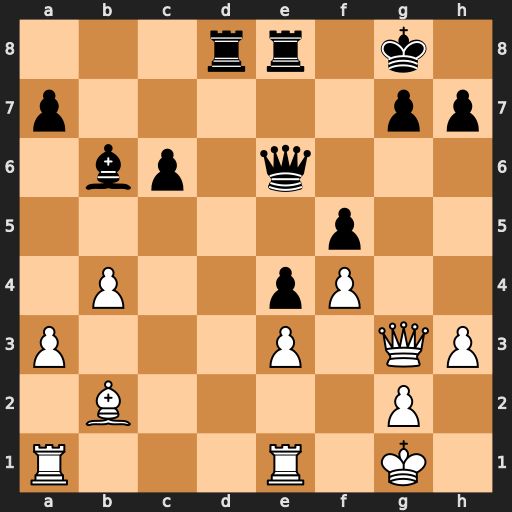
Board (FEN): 3rr1k1/p5pp/1bp1q3/5p2/1P2pP2/P3P1QP/1B4P1/R3R1K1
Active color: w
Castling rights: -
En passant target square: -
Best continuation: Qxg7#